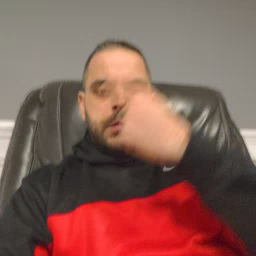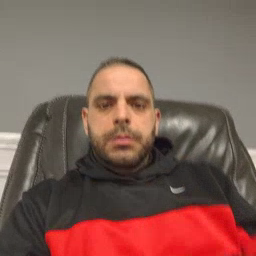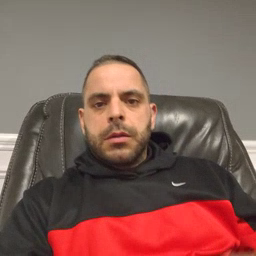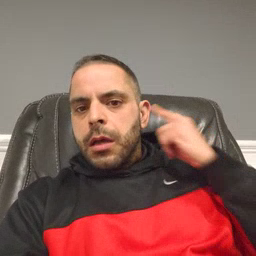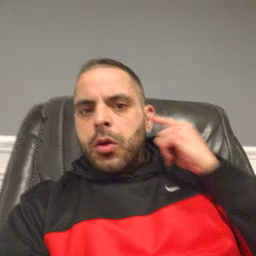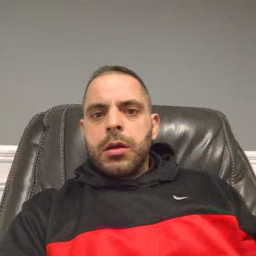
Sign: ear